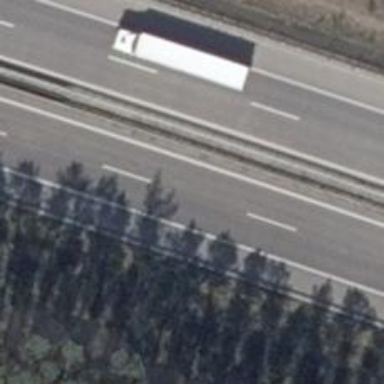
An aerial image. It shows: Asphalt motorway.